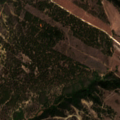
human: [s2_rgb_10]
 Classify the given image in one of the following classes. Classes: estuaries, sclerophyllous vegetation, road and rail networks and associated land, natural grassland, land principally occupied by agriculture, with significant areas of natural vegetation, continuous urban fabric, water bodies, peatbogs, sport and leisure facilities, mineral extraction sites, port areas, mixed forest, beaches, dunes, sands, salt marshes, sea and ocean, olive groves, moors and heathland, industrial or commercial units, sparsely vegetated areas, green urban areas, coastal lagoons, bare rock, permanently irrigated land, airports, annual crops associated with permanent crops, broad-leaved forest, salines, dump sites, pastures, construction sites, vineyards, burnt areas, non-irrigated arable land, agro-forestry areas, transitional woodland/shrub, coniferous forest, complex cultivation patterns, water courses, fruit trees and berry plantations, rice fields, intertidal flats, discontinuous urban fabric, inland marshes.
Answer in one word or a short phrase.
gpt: pastures, land principally occupied by agriculture, with significant areas of natural vegetation, coniferous forest, sclerophyllous vegetation